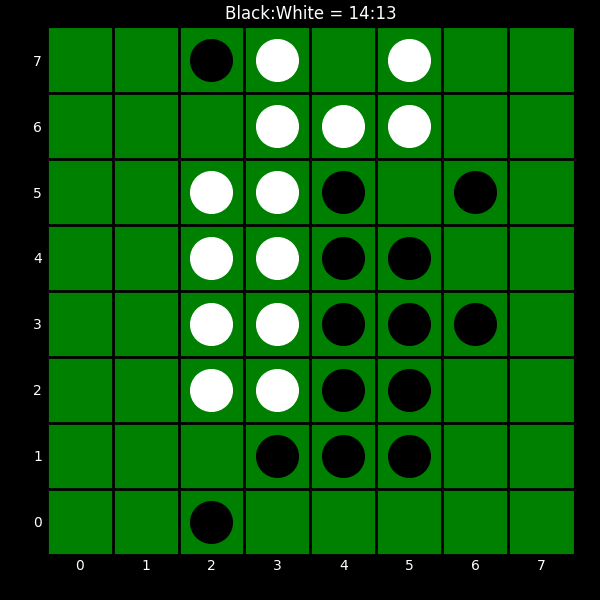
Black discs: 14
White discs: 13